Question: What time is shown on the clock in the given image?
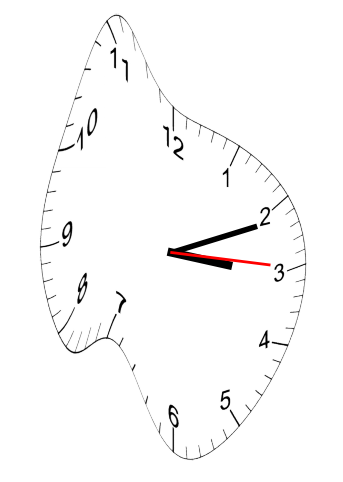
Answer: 03:11:15